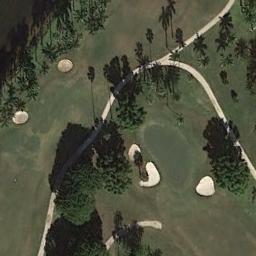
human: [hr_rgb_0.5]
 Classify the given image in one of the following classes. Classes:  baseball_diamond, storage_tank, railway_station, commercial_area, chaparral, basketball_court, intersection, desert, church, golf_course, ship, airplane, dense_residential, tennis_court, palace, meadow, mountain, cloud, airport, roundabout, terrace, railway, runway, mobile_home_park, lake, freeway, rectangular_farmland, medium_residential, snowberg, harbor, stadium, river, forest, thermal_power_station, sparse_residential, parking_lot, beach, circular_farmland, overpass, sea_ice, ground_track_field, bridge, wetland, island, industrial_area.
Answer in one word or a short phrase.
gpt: golf_course